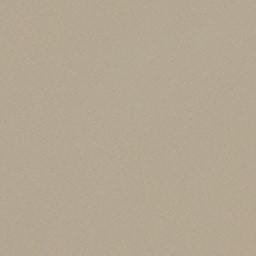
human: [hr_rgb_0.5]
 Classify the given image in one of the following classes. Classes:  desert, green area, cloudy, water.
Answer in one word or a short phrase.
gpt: desert